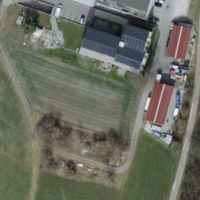
EUNIS habitat code: 24
Species observed at this site:
Prunus padus